Question: I have implemented FragmentTabHost with three tabs. They are working fine when changing tabs. However contents within each fragment of tab is going out of screen area. It looks like as shown following:

Following is my code:
My Parent Fragment Java code:
'''
public class TestFragment extends Fragment implements OnTabChangeListener {
private FragmentTabHost mTabHost;
private FrameLayout realtabcontent;
@Override
public View onCreateView(LayoutInflater inflater, ViewGroup container,
Bundle savedInstanceState) {
View rootView = inflater.inflate(R.layout.test_fragment, container,
false);
realtabcontent = (FrameLayout) rootView
.findViewById(R.id.realtabcontent);
mTabHost = (FragmentTabHost) rootView
.findViewById(android.R.id.tabhost);
// mTabHost.setup(getActivity(), getChildFragmentManager(),
// R.id.realtabcontent);
mTabHost.setup(getActivity(), getChildFragmentManager());
mTabHost.setOnTabChangedListener(this);
mTabHost.addTab(
mTabHost.newTabSpec("fragmentb").setIndicator("Fragment B"),
FragmentB.class, null);
mTabHost.addTab(
mTabHost.newTabSpec("fragmentc").setIndicator("Fragment C"),
FragmentC.class, null);
mTabHost.addTab(
mTabHost.newTabSpec("fragmentd").setIndicator("Fragment D"),
FragmentD.class, null);
return rootView;
}
'''
Parent Fragment XML:
'''
<?xml version="1.0" encoding="utf-8"?>
<android.support.v4.app.FragmentTabHost xmlns:android="http://schemas.android.com/apk/res/android"
android:id="@android:id/tabhost"
android:layout_width="match_parent"
android:layout_height="match_parent" >
<FrameLayout
android:id="@+id/realtabcontent"
android:layout_width="match_parent"
android:layout_height="wrap_content" />
</android.support.v4.app.FragmentTabHost>
'''
Child fragments contain normal textview right now.
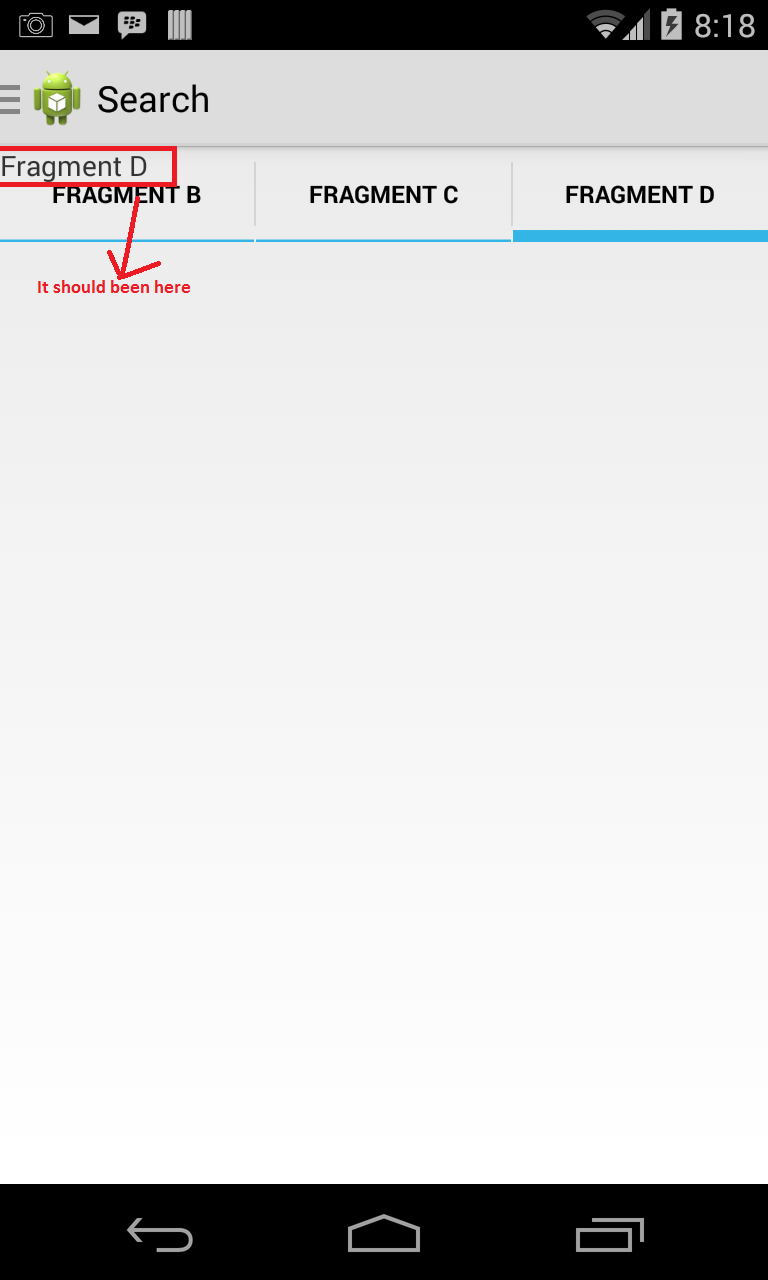
Answer: You really doesn't need to take 'FrameLayout' in the XML FragmentTabHost manage this. You just need to add your XML id in the setup Method like below.
'''
mTabHost.setup(getActivity(), getChildFragmentManager(),R.layout.test_fragment);
'''